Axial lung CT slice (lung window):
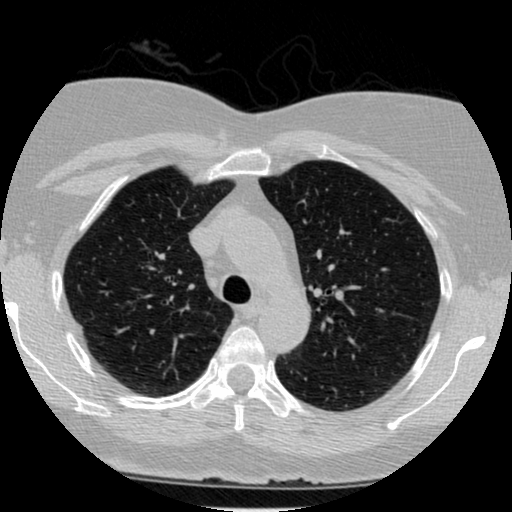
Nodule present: no